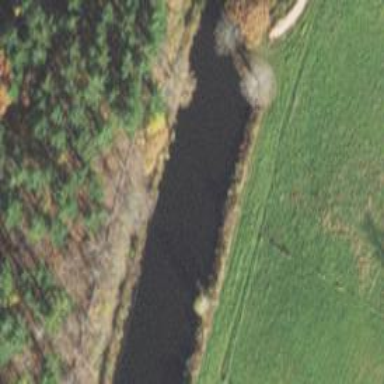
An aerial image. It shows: Pond surrounded by natural water.